This time-frequency spectrogram was computed from a bearing vibration snapshot; brighter regions carry more energy. Determine the bearing's health state. Answer with exactly one of: normal, inner_race, outer_race, ball.
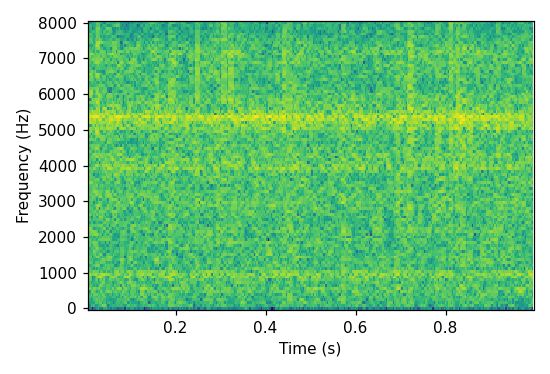
Answer: inner_race